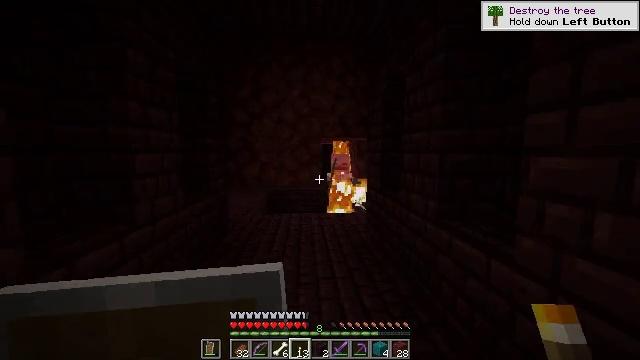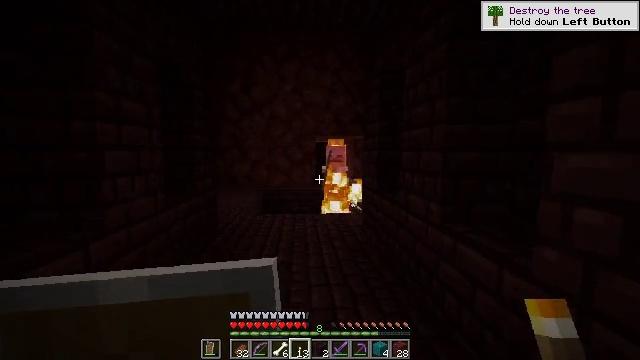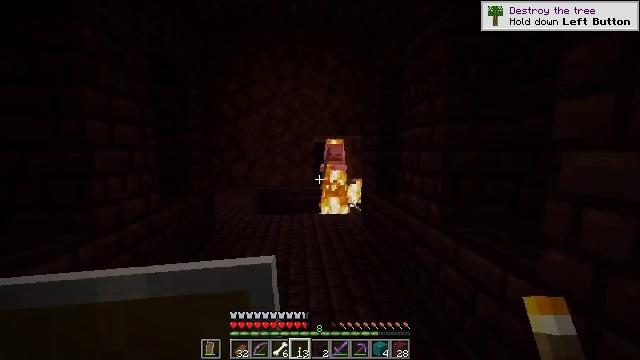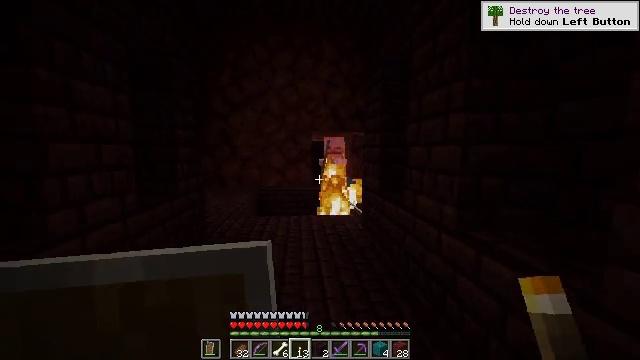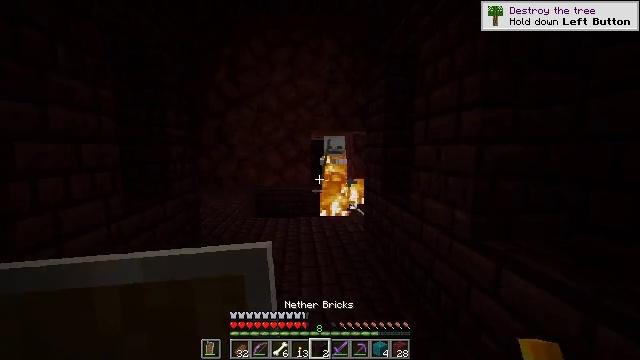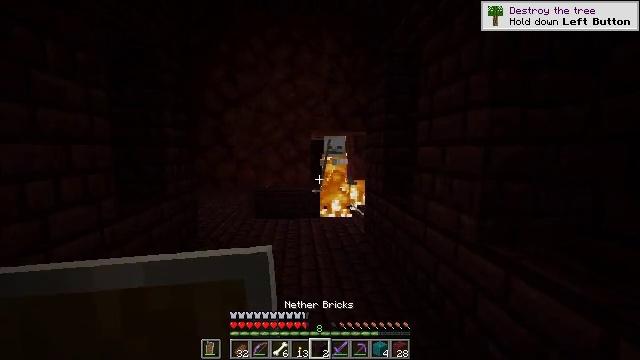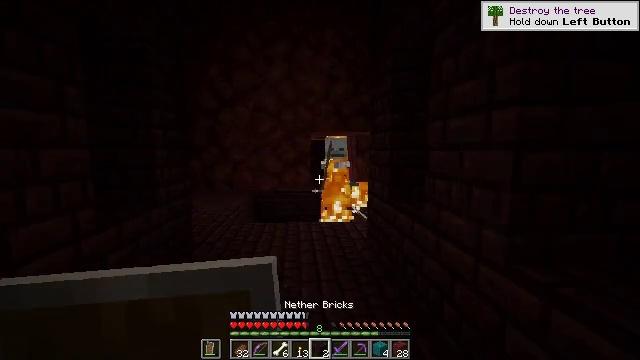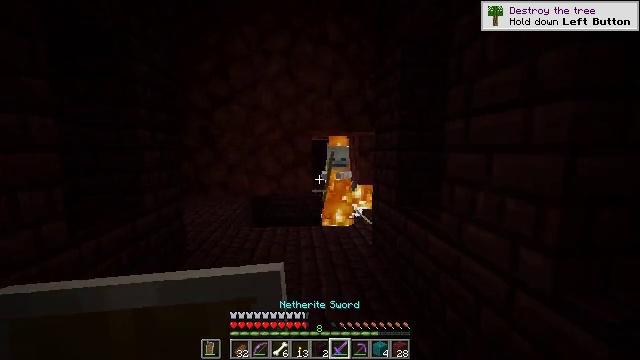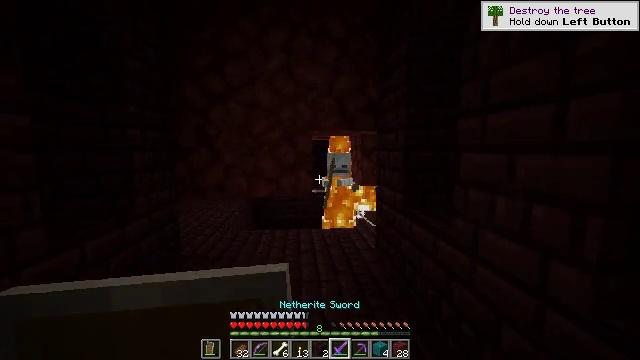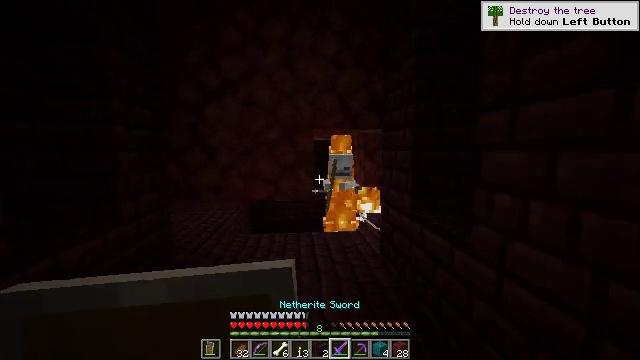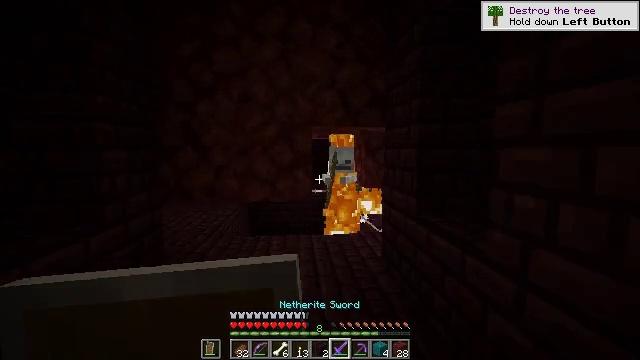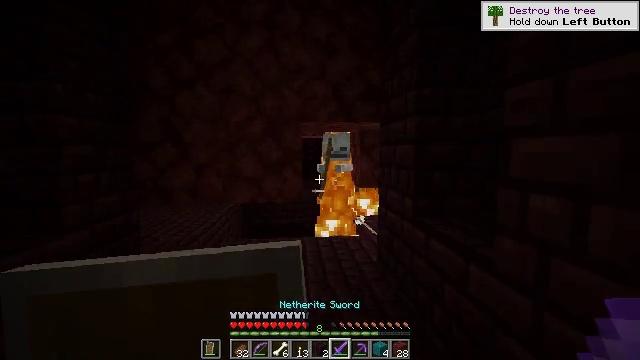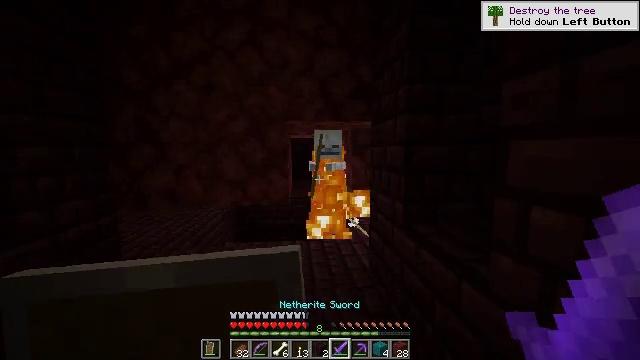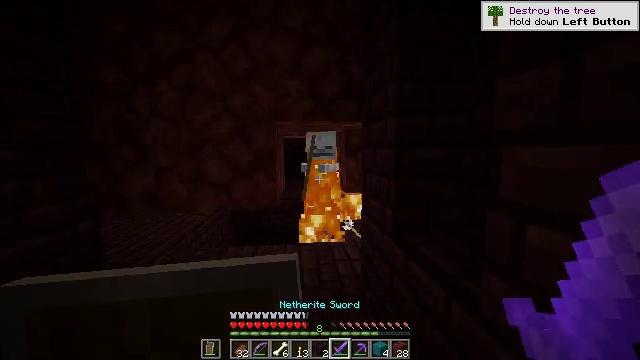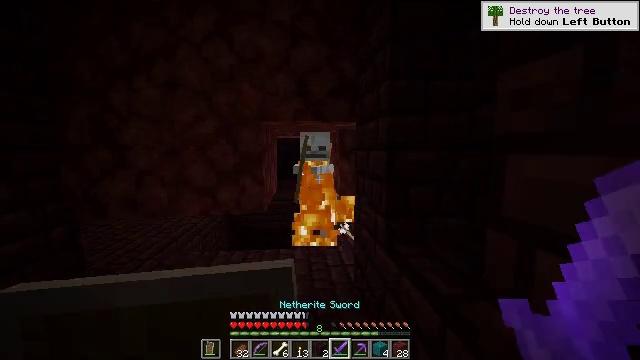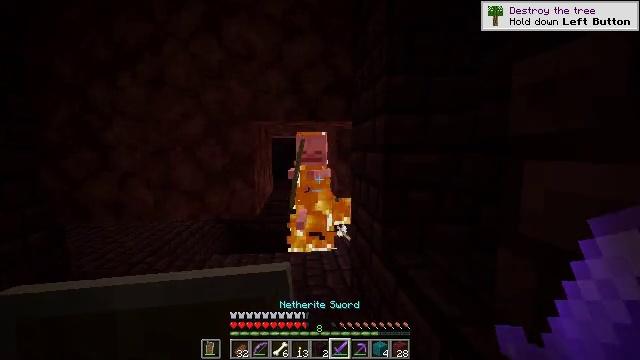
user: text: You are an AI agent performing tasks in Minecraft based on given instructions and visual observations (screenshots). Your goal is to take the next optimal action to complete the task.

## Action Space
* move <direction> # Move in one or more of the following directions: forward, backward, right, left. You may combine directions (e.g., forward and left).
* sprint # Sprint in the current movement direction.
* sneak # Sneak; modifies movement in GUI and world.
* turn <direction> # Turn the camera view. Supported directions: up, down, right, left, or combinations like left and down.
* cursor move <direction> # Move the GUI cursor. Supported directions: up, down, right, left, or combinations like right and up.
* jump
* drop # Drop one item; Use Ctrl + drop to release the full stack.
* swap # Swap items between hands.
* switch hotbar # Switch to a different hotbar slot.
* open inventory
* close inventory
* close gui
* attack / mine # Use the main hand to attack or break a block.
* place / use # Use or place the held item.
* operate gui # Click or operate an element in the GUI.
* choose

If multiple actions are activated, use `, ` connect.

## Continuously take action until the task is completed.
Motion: motion action
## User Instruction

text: Kill a skeleton.
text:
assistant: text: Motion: move forward
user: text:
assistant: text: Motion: move forward
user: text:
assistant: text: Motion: move forward
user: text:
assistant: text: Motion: move forward
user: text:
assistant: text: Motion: move forward
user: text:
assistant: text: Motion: move forward
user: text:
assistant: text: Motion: move forward
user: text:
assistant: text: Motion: move forward
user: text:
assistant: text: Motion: move forward
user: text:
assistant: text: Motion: move forward and move right
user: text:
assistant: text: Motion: move forward and move right
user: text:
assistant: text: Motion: move forward and move right
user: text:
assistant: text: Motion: move forward and move right
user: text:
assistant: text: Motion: move forward
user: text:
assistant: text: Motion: move forward
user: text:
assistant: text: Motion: move forward, turn down
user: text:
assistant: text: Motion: move forward, turn left and down
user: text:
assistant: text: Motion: move forward, turn left
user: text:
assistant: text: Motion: move forward
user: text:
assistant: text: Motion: move forward
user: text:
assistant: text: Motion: move forward
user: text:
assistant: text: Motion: move forward
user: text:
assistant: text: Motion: move forward
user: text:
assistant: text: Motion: move forward, turn left
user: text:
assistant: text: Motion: move forward, turn left
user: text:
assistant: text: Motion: move forward
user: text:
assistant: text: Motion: move forward
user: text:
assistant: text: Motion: move forward, attack / mine
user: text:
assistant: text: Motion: move forward, attack / mine
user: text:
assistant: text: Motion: attack / mine